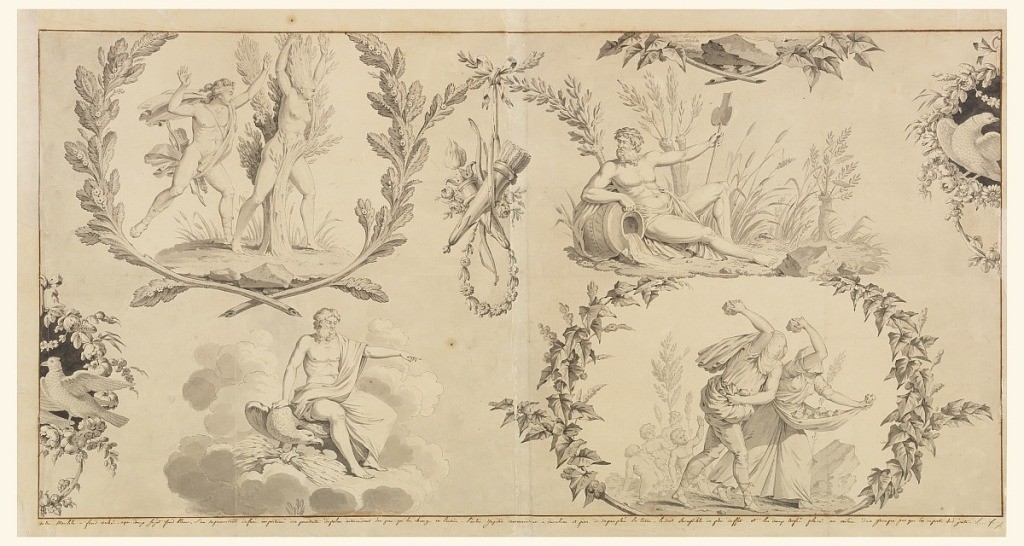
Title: Cartoon for Printed Cotton Textile: The Four Elements [Les Quatre Élements]
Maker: B. M. Lebert, 1759–1836
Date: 1810–20
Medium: Pen and gray ink, brush and wash on white paper, mounted
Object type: Drawing
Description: Horizontal rectangle. A design composed of four vignettes separated by wreaths: upper left, Apollo and Daphne (personifying Air); lower left, Jupiter and an eagle (personifying Fire); upper right, a river god (personifying Water); lower right, Deucalion and Pyrrha (personifying Earth).  In center, a trophy composed of a torch, bow and quiver suspended from a garland, and a pair of doves appears at the repeat horizontally.  Wreaths encircle the vignettes showing Air and Earth.